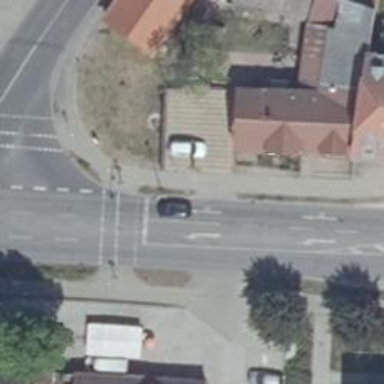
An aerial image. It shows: Road with traffic signals at crossing.